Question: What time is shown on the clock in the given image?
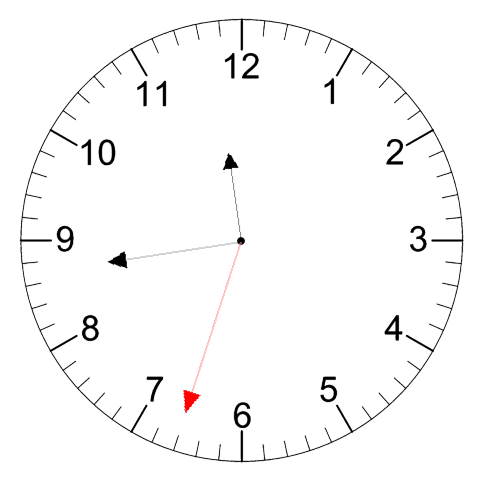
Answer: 11:43:33